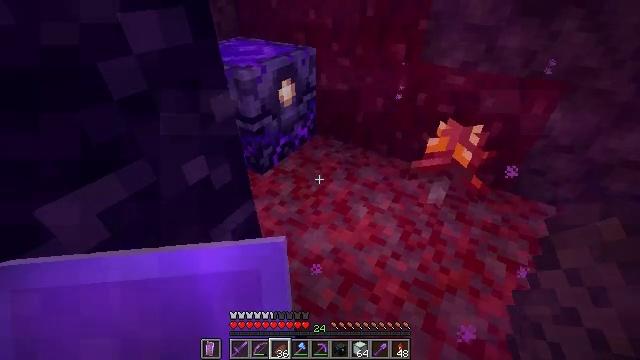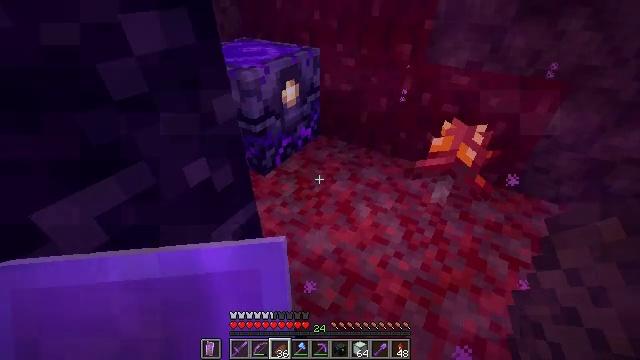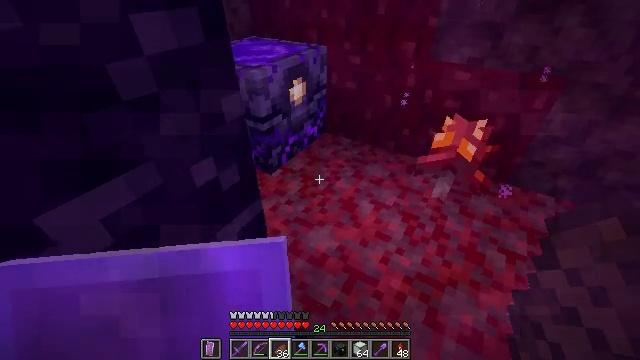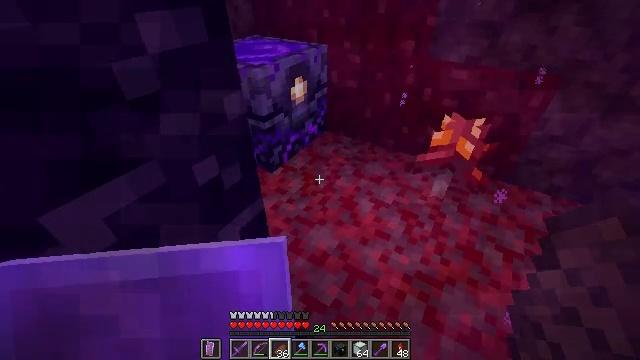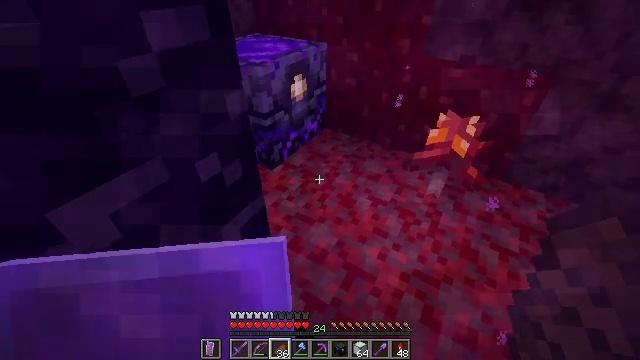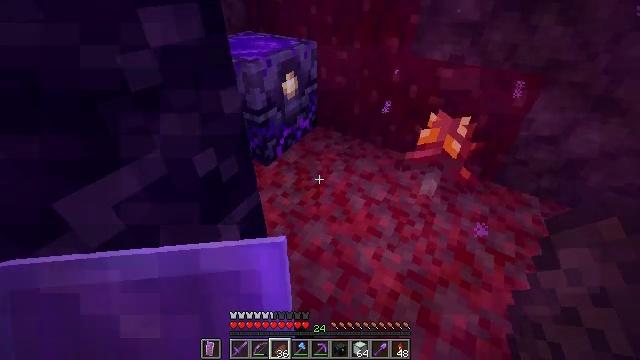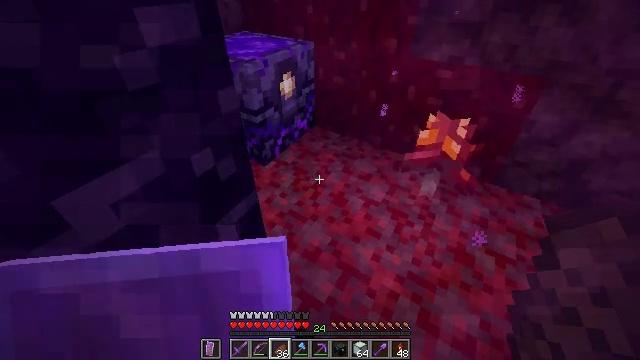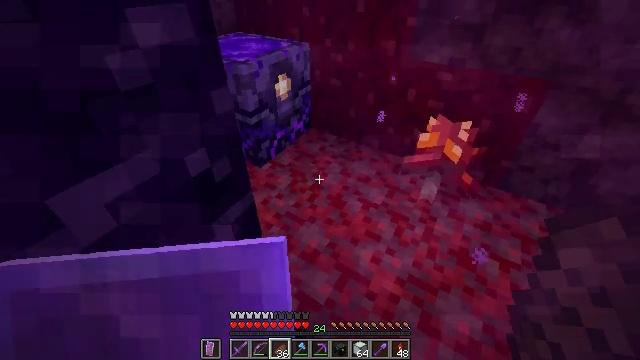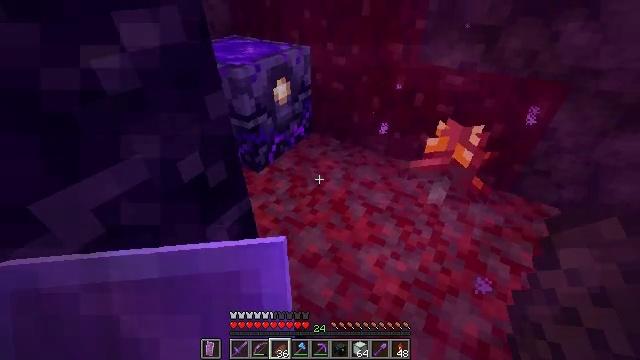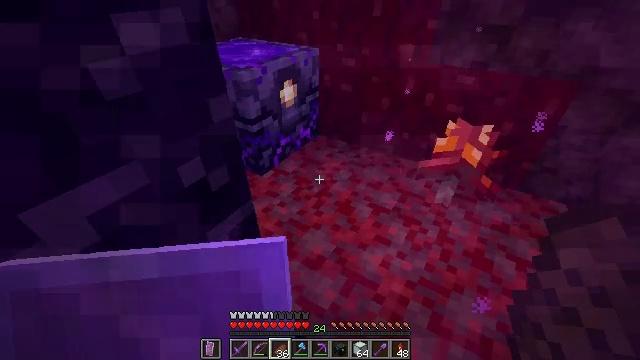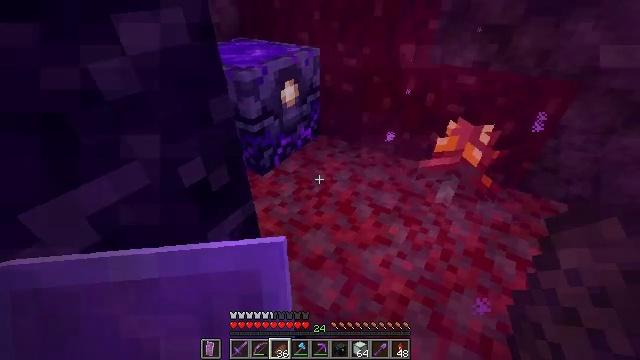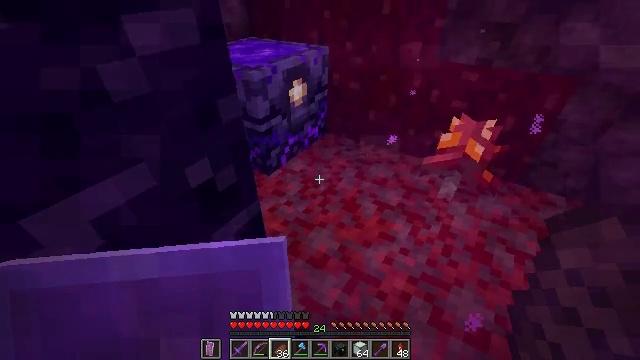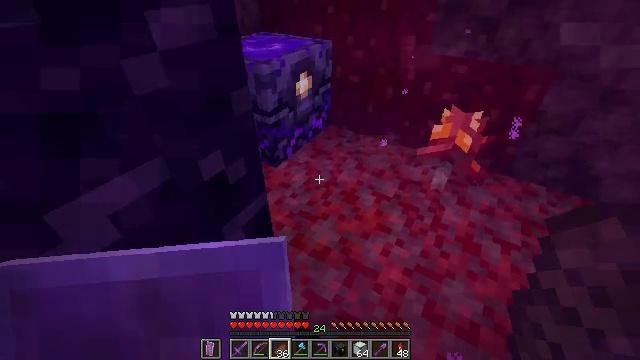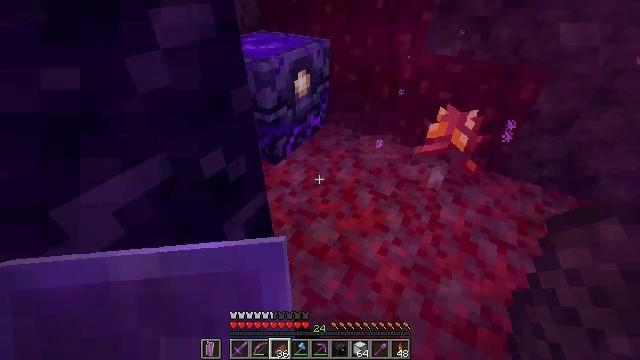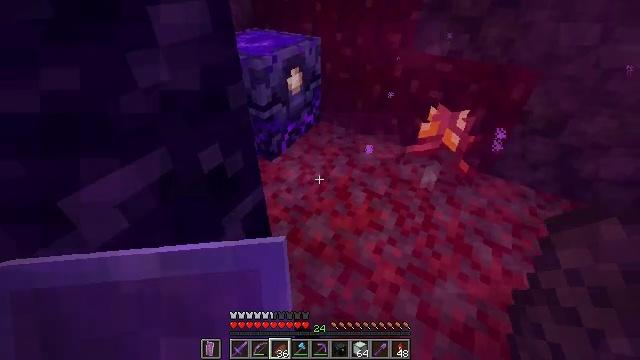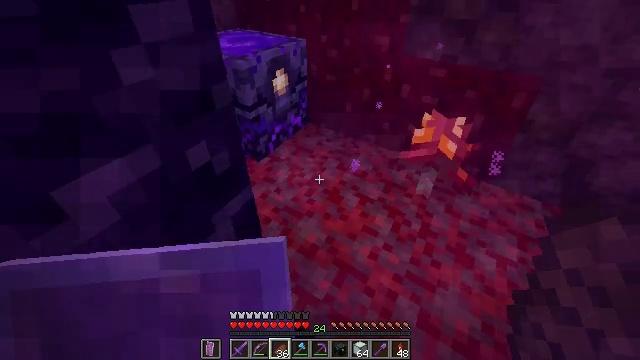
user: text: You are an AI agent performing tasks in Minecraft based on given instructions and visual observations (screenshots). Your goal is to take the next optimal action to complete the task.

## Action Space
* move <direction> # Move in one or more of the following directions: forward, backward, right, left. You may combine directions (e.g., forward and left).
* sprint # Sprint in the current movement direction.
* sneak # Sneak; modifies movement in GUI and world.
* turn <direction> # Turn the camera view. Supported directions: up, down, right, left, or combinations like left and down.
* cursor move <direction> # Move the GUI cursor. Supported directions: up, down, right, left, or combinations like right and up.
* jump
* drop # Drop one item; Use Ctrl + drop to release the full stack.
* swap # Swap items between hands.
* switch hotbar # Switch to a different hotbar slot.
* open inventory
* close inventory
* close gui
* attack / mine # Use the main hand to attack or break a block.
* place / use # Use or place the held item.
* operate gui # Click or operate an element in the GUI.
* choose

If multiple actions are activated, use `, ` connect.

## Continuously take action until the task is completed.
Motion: motion action
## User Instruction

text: Hunt a sheep.
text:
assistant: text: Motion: no_op
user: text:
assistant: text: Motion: no_op
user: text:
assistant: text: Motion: no_op
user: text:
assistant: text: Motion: no_op
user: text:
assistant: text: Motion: no_op
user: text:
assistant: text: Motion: no_op
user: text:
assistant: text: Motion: no_op
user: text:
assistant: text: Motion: no_op
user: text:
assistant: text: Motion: no_op
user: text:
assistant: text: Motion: no_op
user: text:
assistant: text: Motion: no_op
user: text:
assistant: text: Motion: no_op
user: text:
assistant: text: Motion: no_op
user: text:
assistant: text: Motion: no_op
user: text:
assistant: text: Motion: no_op
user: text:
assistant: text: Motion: no_op
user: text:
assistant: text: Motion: no_op
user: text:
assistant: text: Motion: no_op
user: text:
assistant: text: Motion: no_op
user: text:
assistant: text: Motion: no_op
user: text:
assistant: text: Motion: no_op
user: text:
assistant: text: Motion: no_op
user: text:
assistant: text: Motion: no_op
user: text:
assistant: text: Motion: no_op
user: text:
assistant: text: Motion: no_op
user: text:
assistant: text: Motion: no_op
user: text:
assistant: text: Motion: no_op
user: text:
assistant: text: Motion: no_op
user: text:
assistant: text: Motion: no_op
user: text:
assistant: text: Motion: no_op